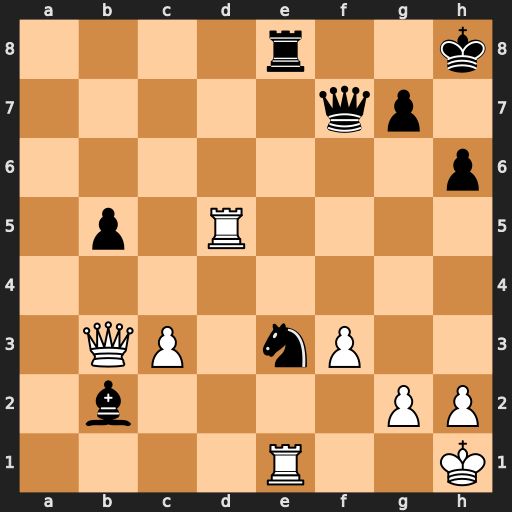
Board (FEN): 4r2k/5qp1/7p/1p1R4/8/1QP1nP2/1b4PP/4R2K
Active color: w
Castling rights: -
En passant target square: -
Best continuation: Rxb5 Qxb3 Rxb3 Bc1 Rxc1